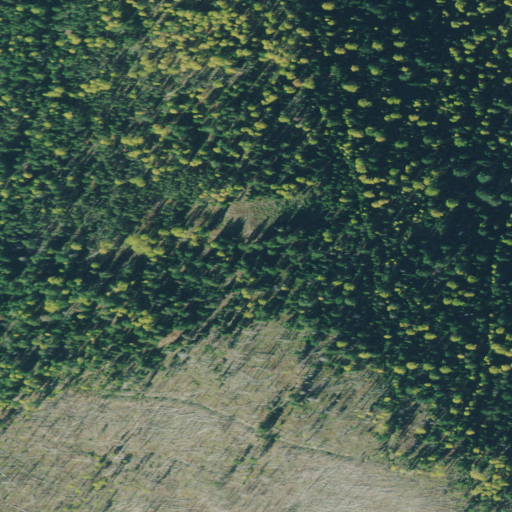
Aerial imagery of mountain in Montana named Hill Seven containing evergreen forest, barren land, and shrub